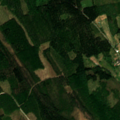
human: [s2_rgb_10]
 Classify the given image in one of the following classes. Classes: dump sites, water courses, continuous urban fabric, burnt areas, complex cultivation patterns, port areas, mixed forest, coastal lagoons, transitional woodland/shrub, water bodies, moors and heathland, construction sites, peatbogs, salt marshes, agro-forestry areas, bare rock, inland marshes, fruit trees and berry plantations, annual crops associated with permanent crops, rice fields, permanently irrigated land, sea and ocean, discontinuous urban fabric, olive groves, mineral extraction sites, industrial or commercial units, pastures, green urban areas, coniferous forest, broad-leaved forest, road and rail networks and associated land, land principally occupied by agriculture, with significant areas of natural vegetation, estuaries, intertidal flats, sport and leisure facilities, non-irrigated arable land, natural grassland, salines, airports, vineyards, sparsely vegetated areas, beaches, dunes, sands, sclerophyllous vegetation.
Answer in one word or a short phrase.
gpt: non-irrigated arable land, broad-leaved forest, coniferous forest, mixed forest, transitional woodland/shrub